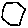
Label: hexagon